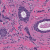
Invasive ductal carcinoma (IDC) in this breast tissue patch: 0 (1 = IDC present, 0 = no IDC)